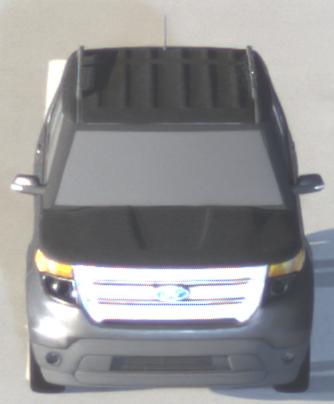
Make: Ford
Model: Explorer
Detailed model: Gen. 5
Model produced from: 2010
Model produced until: 2019
Doors: 5
Color: gray
Road condition: dry road
Daytime: night
Contrast: high contrast